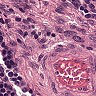
Metastatic tissue present: no